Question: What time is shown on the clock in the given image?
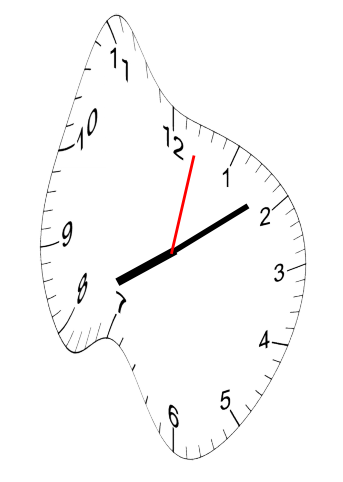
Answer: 08:09:02